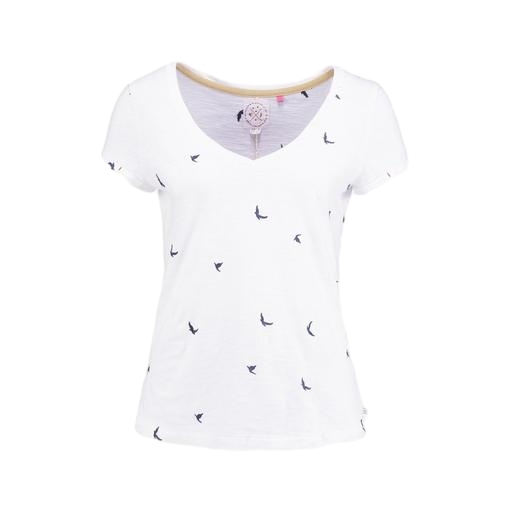
white bird-print t-shirt, white bird print t-shirt, white robin t-shirt, white background